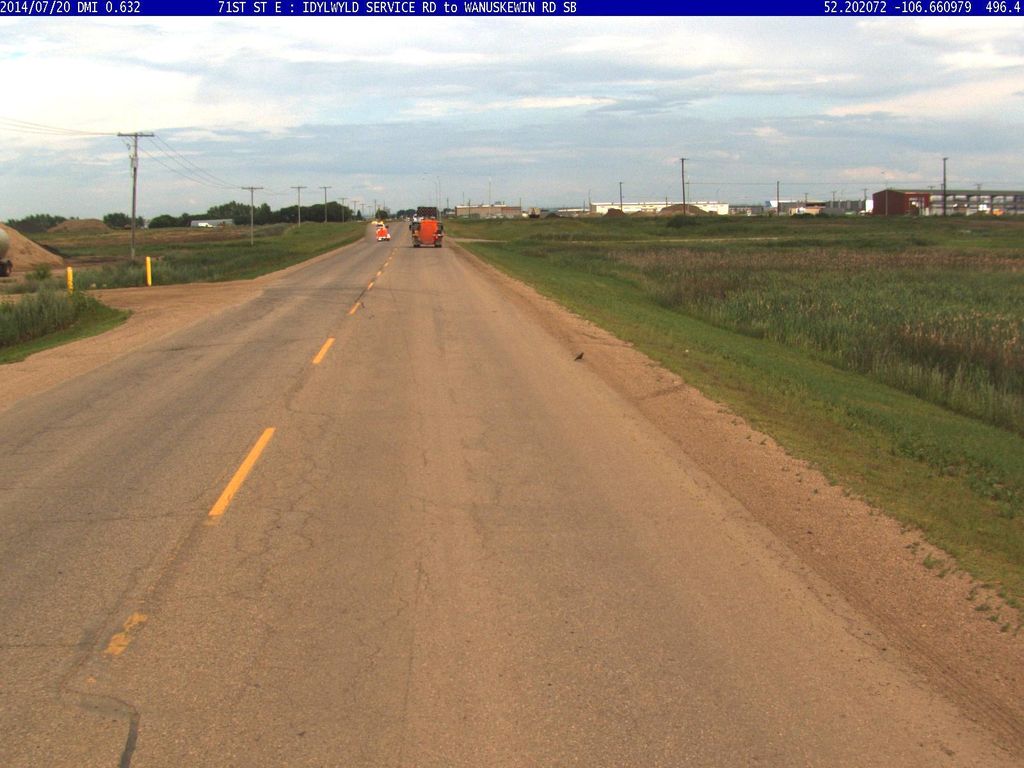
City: saskatoon